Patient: sex M, age 57
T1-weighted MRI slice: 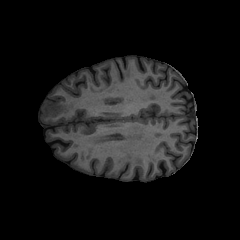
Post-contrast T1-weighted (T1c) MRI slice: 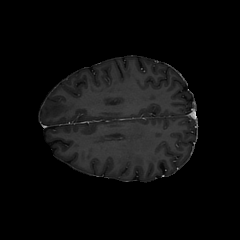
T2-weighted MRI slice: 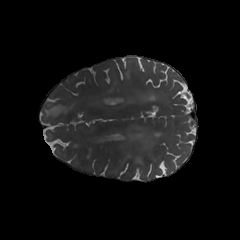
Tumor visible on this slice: yes
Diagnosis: Glioblastoma, IDH-wildtype
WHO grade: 4